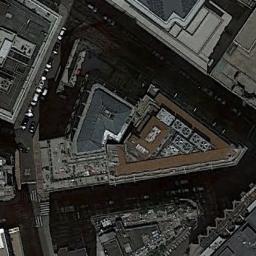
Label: commercial_area